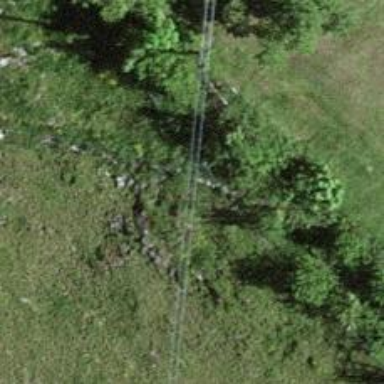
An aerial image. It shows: Minor power line.